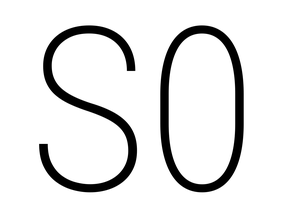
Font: Roboto_Condensed_ExtraLight